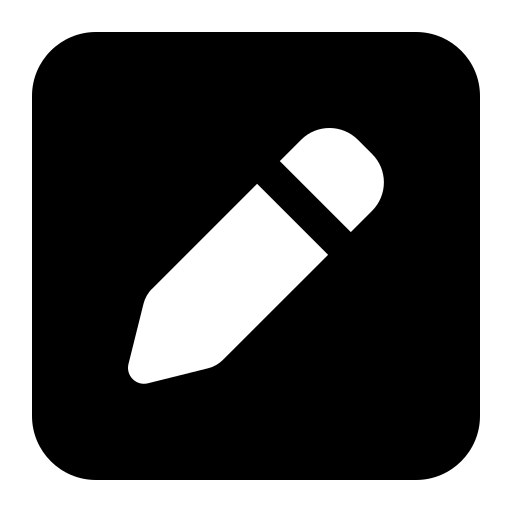
Tags: icon, FontAwesome, fa-icon, solid, square, pen